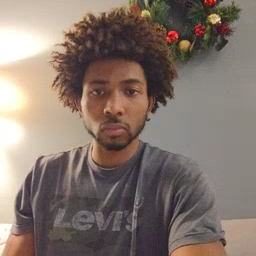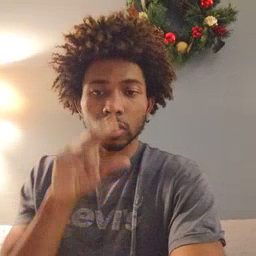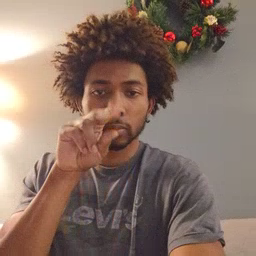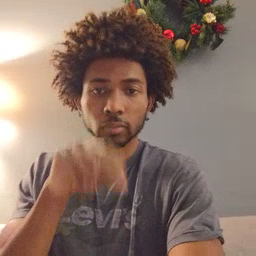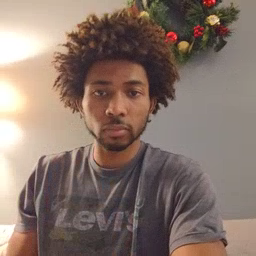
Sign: duck